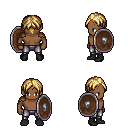
a pixel art fantasy rpg character, male body template, human, dark skin, leather shoulder armor, metal pants, blonde parted hairstyle, black shoes, shield, four views (front, back, left, right), 2x2 character sprite sheet, small pixel art, hard edges, no anti-aliasing